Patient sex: M
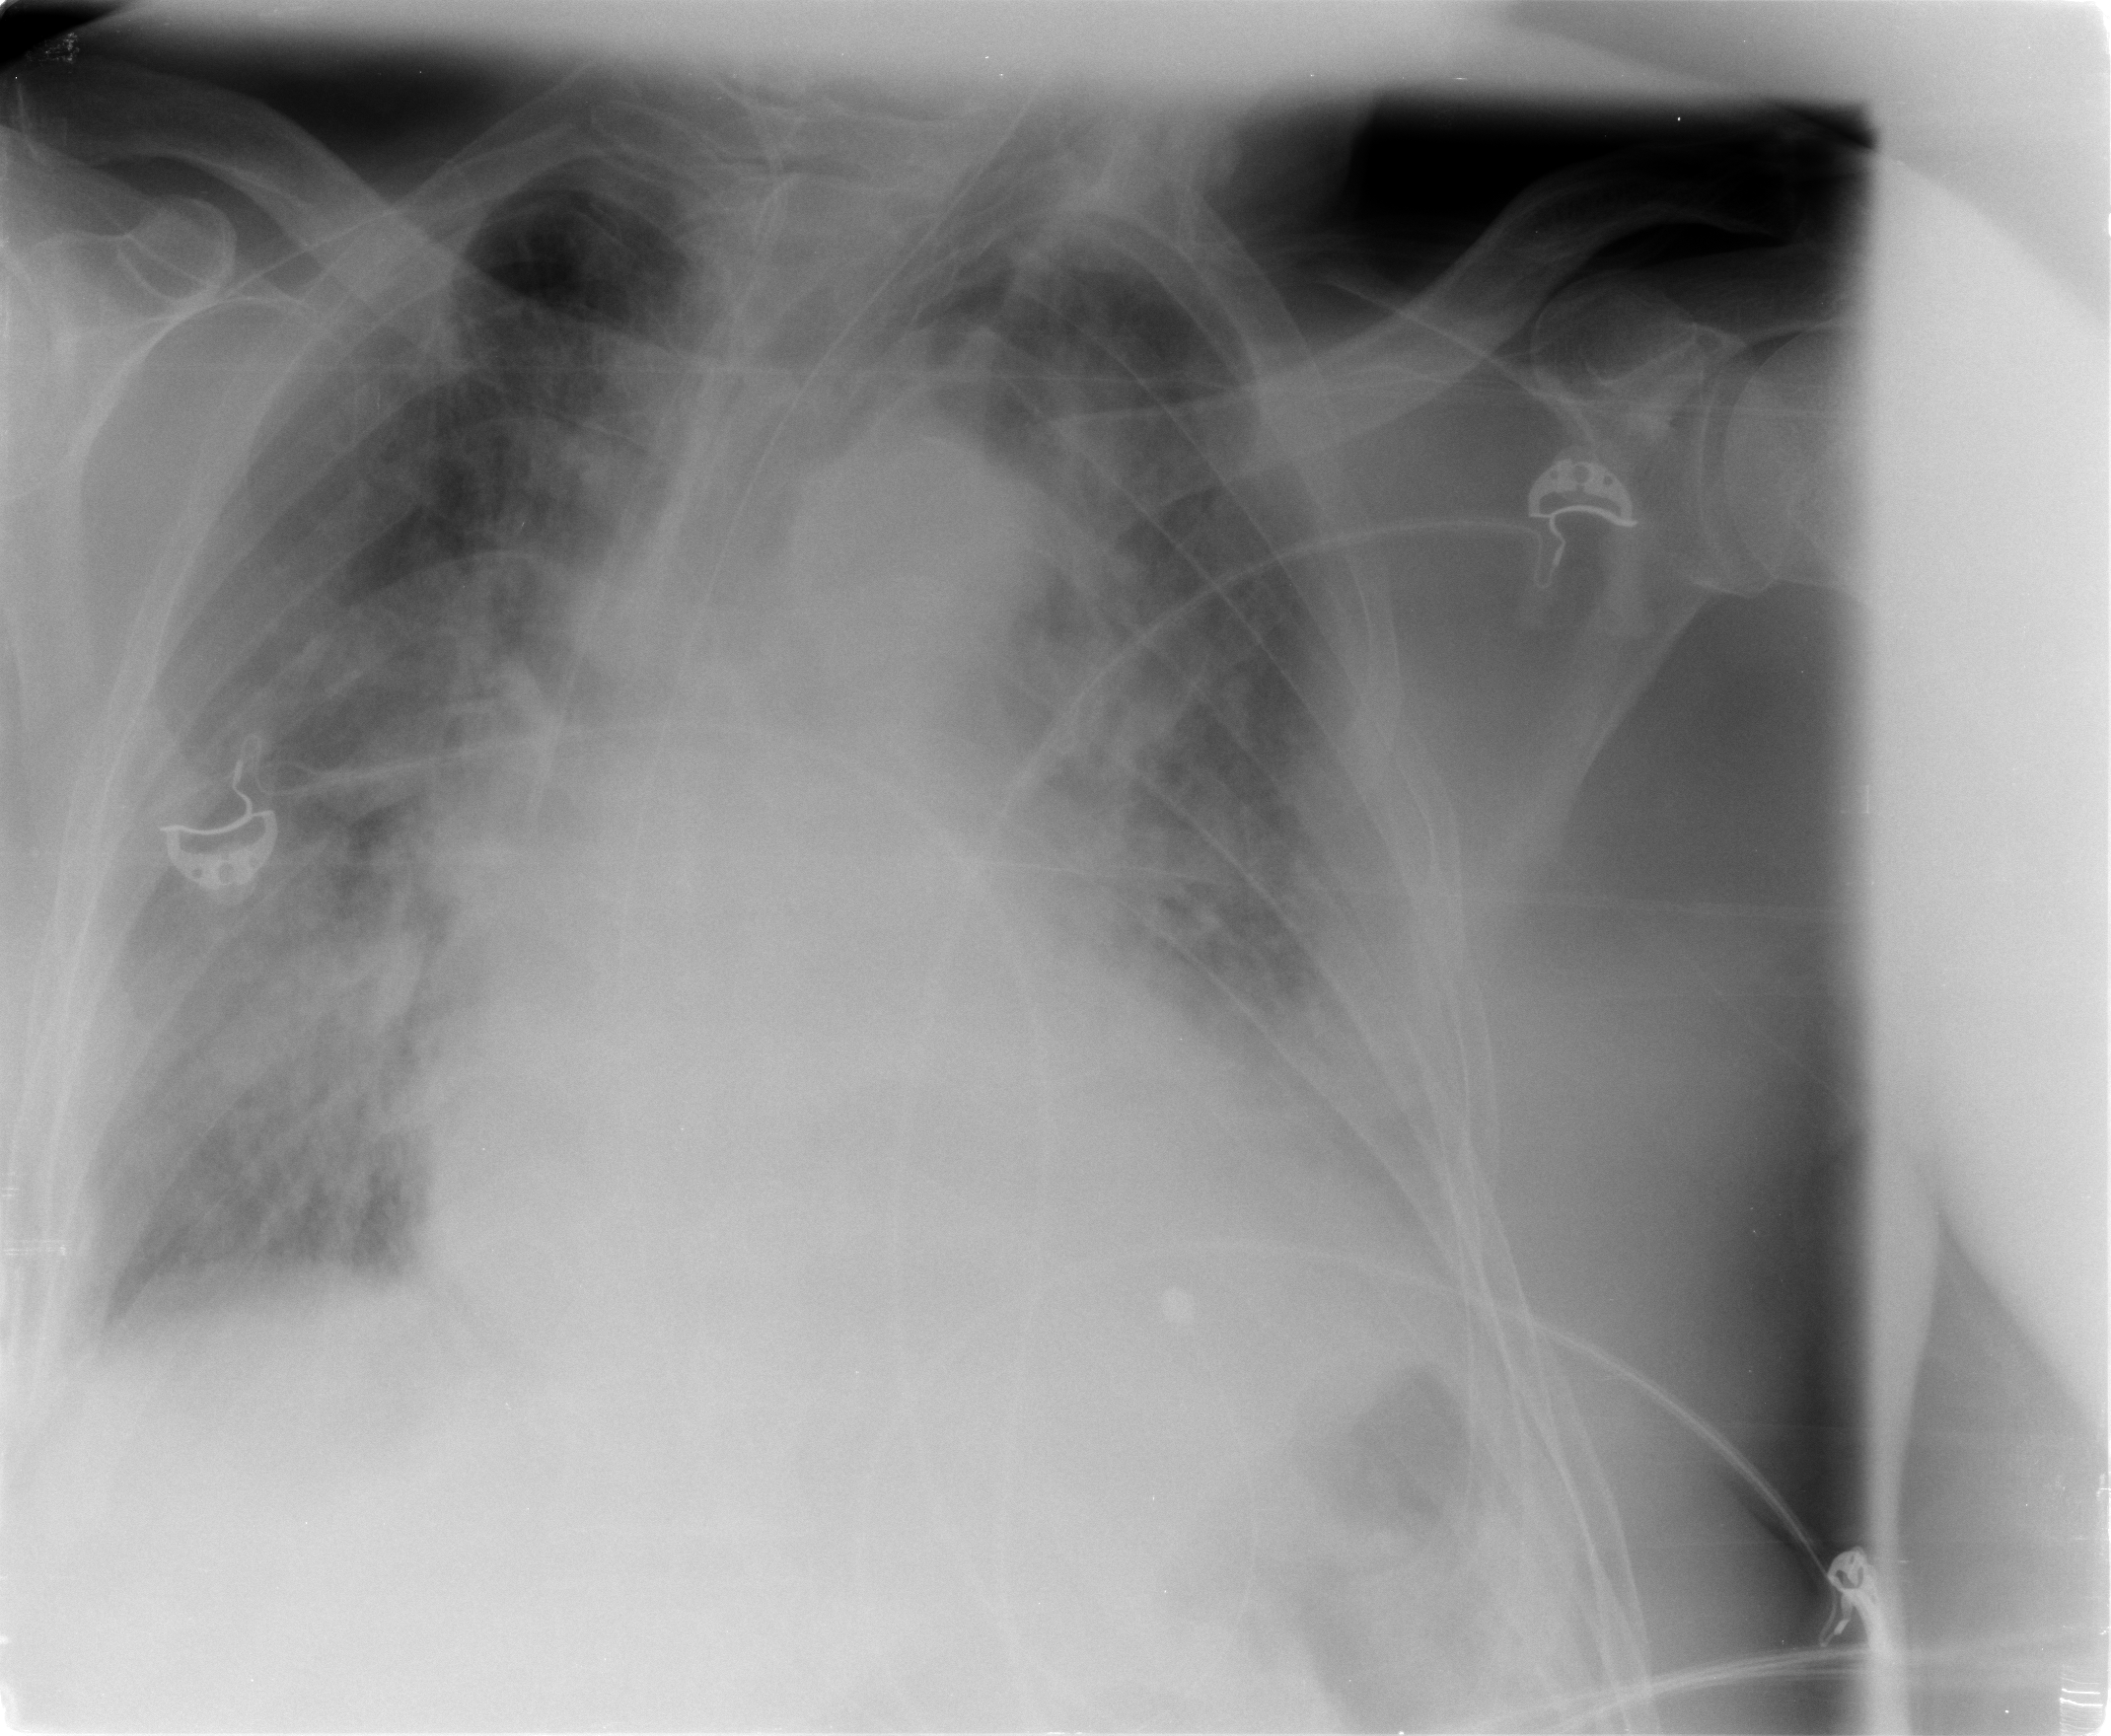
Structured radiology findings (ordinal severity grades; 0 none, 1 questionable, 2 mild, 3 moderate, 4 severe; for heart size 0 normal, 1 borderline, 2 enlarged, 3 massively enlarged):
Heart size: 1
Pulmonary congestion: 2
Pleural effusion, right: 1
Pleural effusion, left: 2
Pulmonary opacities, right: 3
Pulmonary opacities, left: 3
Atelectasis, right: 2
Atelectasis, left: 2